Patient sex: M
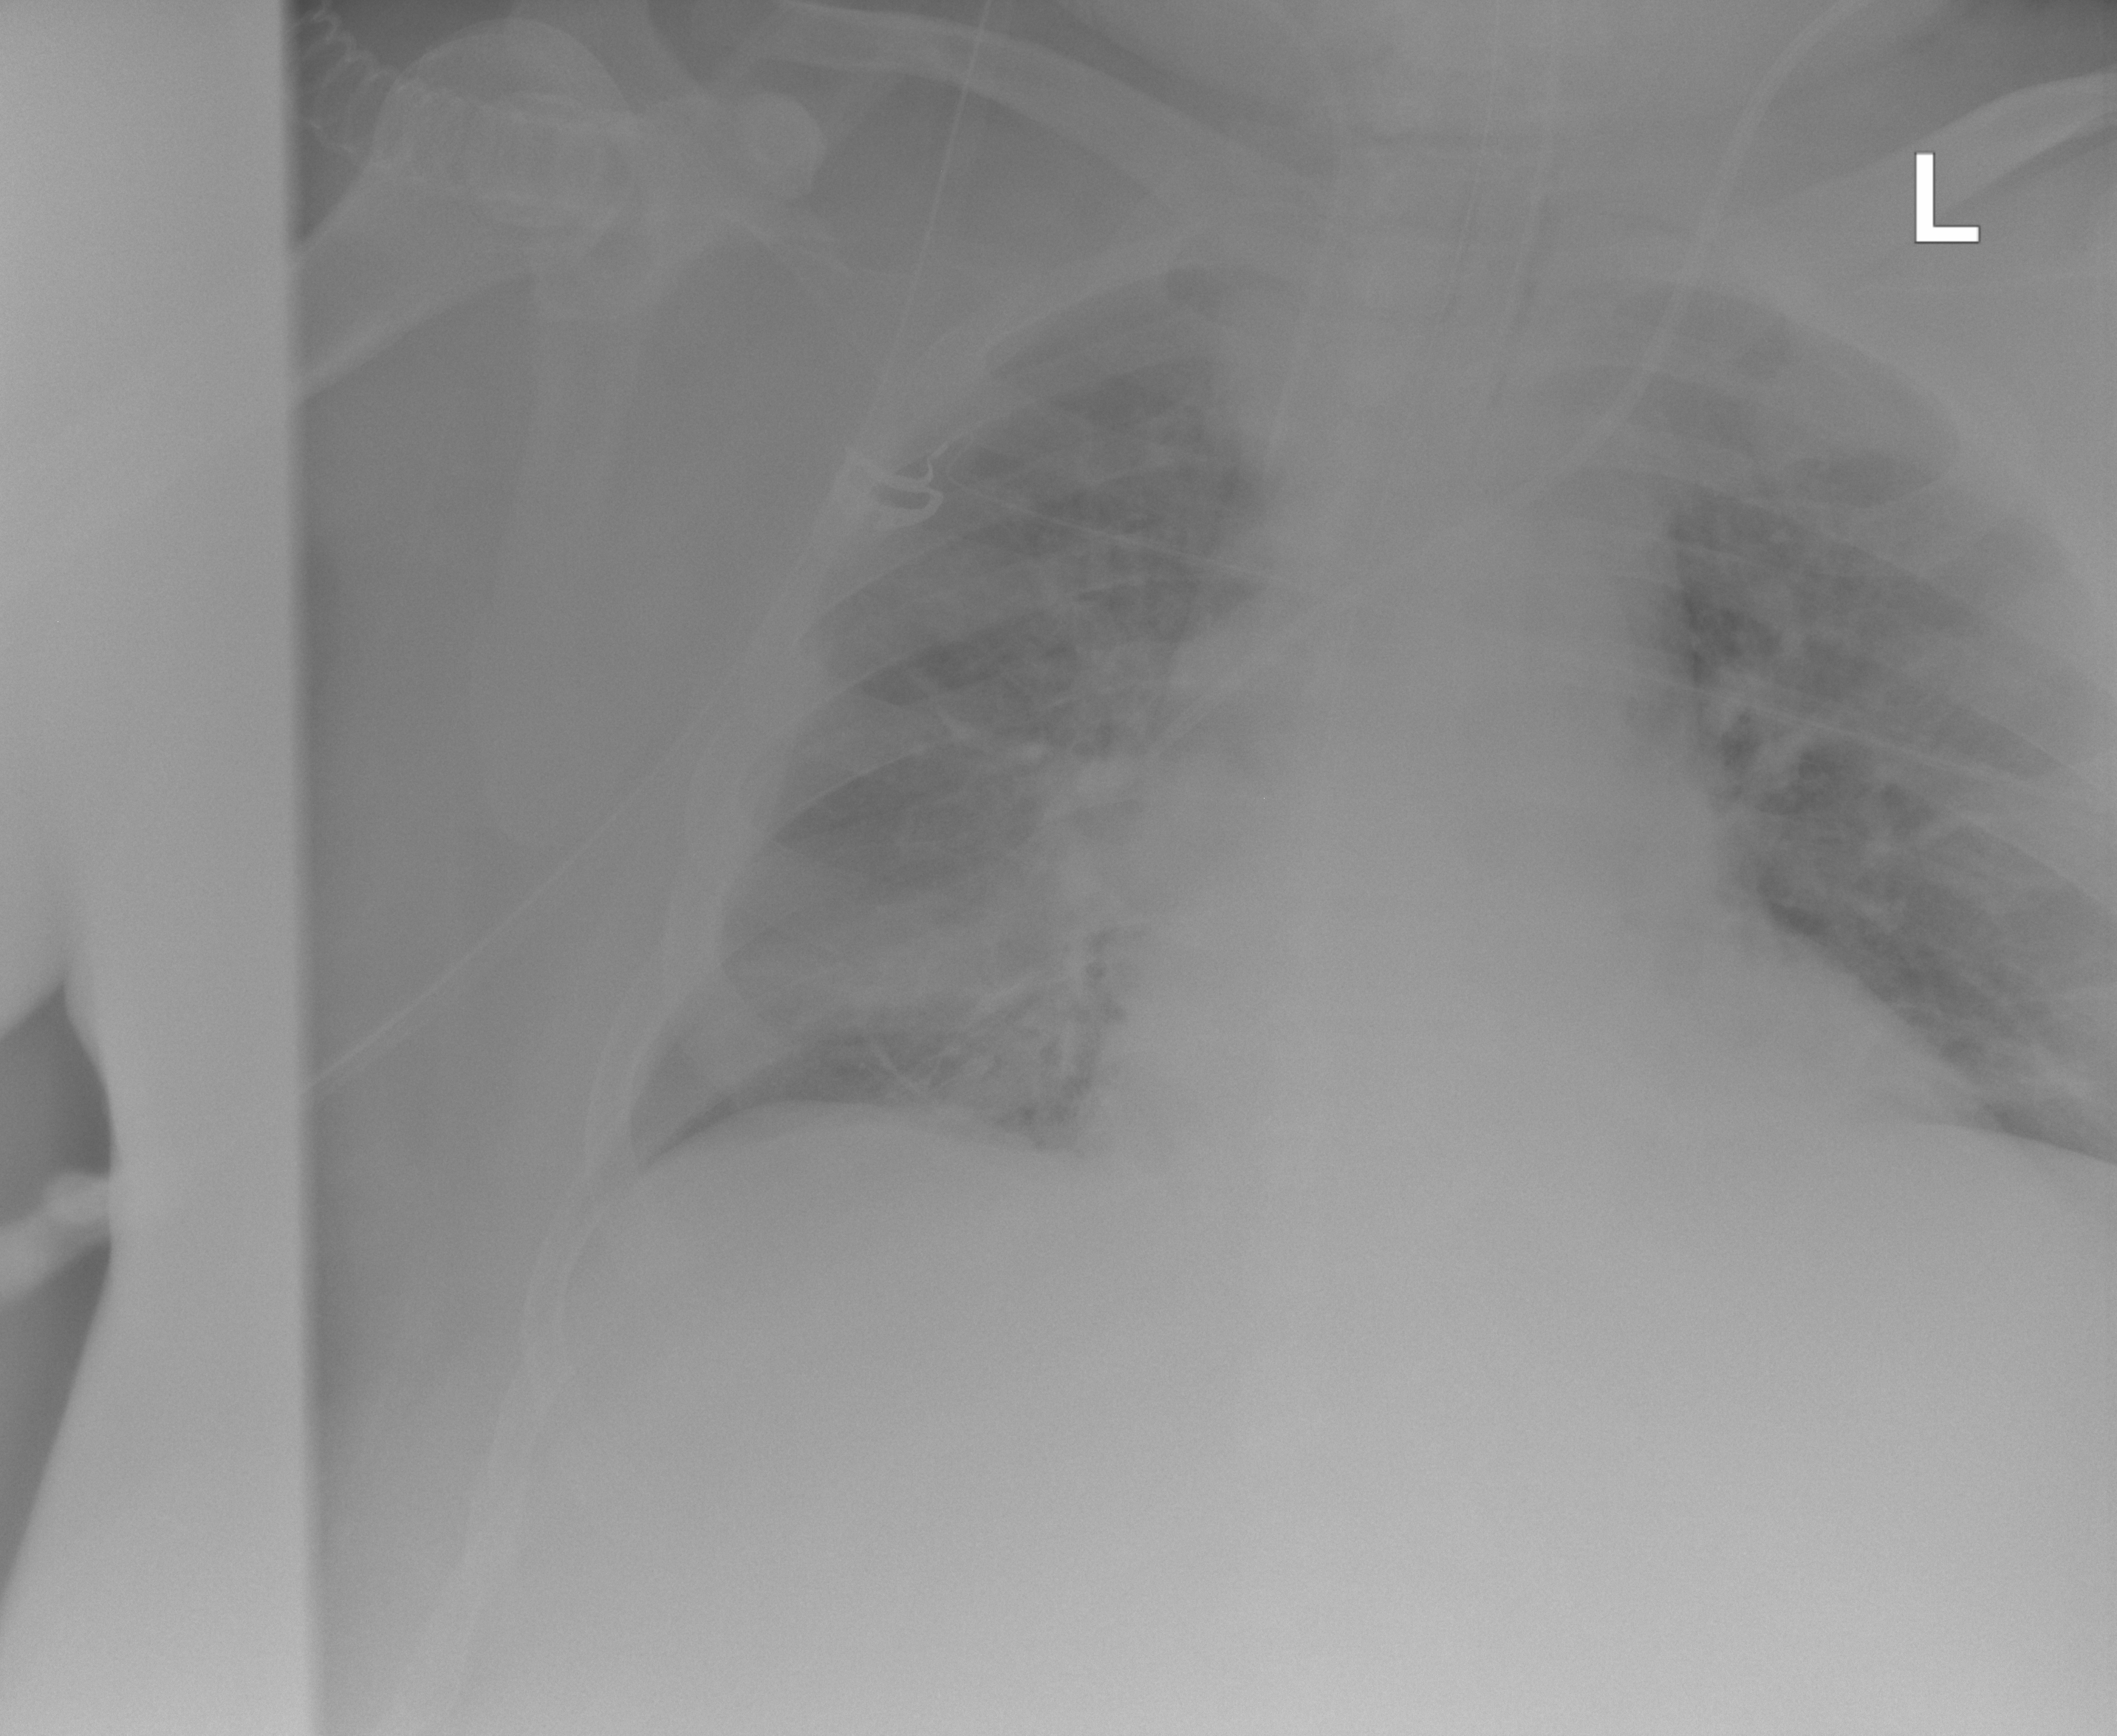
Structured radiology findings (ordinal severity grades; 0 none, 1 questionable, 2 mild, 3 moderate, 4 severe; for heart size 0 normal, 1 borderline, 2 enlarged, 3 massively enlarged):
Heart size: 2
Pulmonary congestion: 2
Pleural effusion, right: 1
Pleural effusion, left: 0
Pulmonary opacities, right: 2
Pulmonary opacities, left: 0
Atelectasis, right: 2
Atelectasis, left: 2